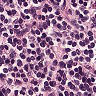
Metastatic tissue present: no